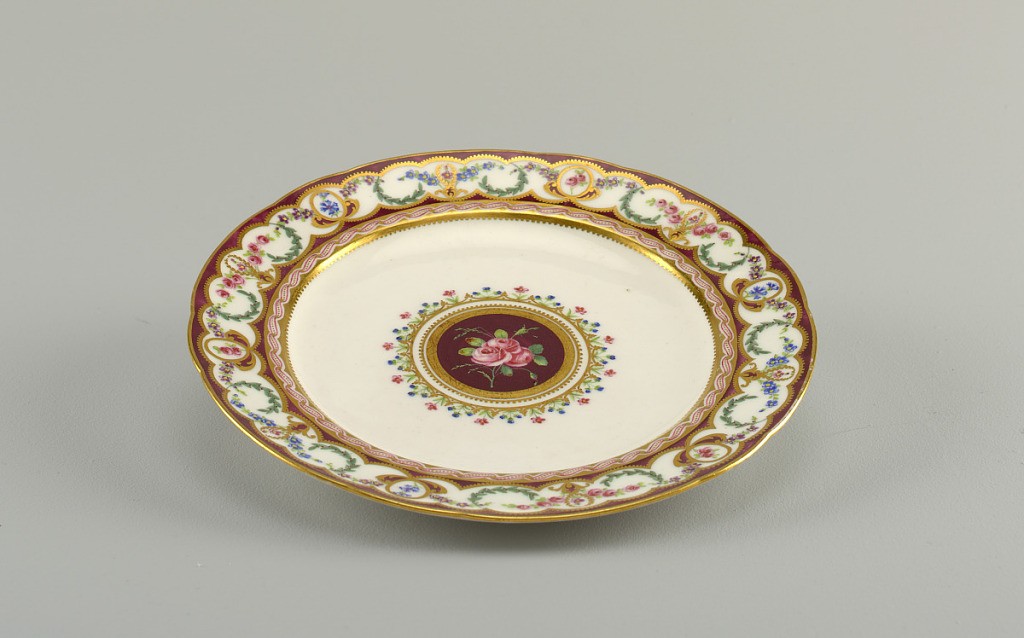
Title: Sixteen Plates, from the "Eden" Service
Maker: Sèvres Porcelain Manufactory, French, established 1756
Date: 1787
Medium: soft paste porcelain, vitreous enamel, gold
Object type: plates
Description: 1986-29-1/16: Sixteen circular molded plates with broad rim pain...;     1986-29-1: Circular molded plate with broad rim painted in pu...